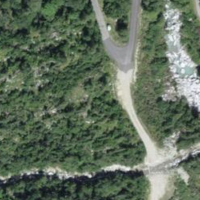
EUNIS habitat code: 43
Species observed at this site:
Datura stramonium